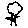
Label: tree